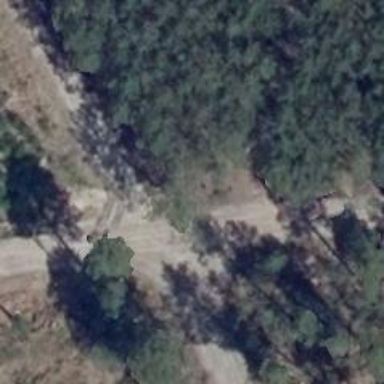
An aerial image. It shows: Sandy track with grade 4 tracktype.